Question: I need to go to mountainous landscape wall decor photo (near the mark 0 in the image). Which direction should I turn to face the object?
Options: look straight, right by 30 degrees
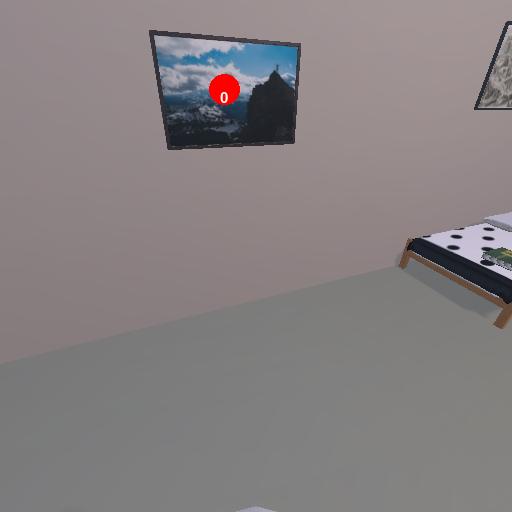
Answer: look straight